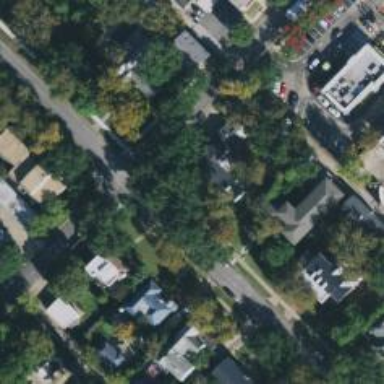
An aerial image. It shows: Residential road with separate sidewalk.